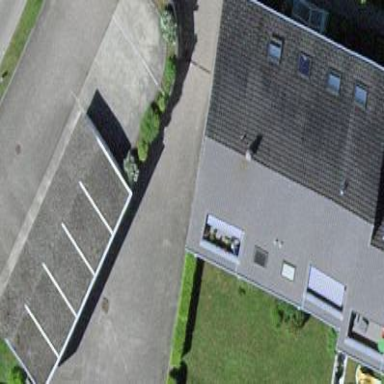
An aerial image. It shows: Terrace building.